Question: I'm new to MVC.NET and I'm working with MVC4 .
In a project I should return System Information like Post count, User counts and etc. In My _Layout I have defined a Sidebar which will show these data.
here is my sidebar div
'''
<div class="sideElement">
<div class="header">
mshkhSt systm
</div>
<div class="body">
@{Html.Action("GatherSystemInfo","Home").ToString();}
</div>
</div>
'''
My GatherSystemInfo Action is Like This :
Of Course I have used static data For testing
'''
[OutputCache(Duration=900, VaryByParam = "none")]
[ChildActionOnly]
public ActionResult GatherSystemInfo(SystemInformation model = null)
{
model.QuestionCount = 10930;
model.ToturialCount = 10353;
model.UserCount = 120123;
model.ProjectsNumber = 10231;
model.DateTime = DateTime.Now.ToLongTimeString();
model.OnlineUsers = 28;
return PartialView("_SystemInfo", model);
}
'''
And My Partial View Is like this:
'''
@model Persiangeeks.Models.SystemInformation
<div class="infoContainer">
<div class="rightFloated sysInfoTitle">t`dd swlt thbt shdh : </div>
<div class="leftFloated sysInfoValue">@Html.Raw(Model.QuestionCount)</div>
<div class="clear" ></div>
</div>
<div class="infoContainer">
<div class="rightFloated sysInfoTitle">t`dd amwzshhy mwjwd : </div>
<div class="leftFloated sysInfoValue">@Html.Raw(Model.ToturialCount)</div>
<div class="clear" ></div>
</div>
<div class="infoContainer">
<div class="rightFloated sysInfoTitle">t`dd prwjh hy mwjwd : </div>
<div class="leftFloated sysInfoValue">@Html.Raw(Model.ProjectsNumber)</div>
<div class="clear" ></div>
</div>
<div class="infoContainer">
<div class="rightFloated sysInfoTitle">t`dd khrbrn thbt shdh : </div>
<div class="leftFloated sysInfoValue">@Html.Raw(Model.UserCount) nfr</div>
<div class="clear" ></div>
</div>
<div class="infoContainer">
<div class="rightFloated sysInfoTitle">t`dd khrbrn anlyn : </div>
<div class="leftFloated sysInfoValue">@Html.Raw(Model.OnlineUsers) nfr</div>
<div class="clear" ></div>
</div>
'''
But When I run my project I have Nothing to show in my sidebar div. here is the Image

Thank you for your help :)
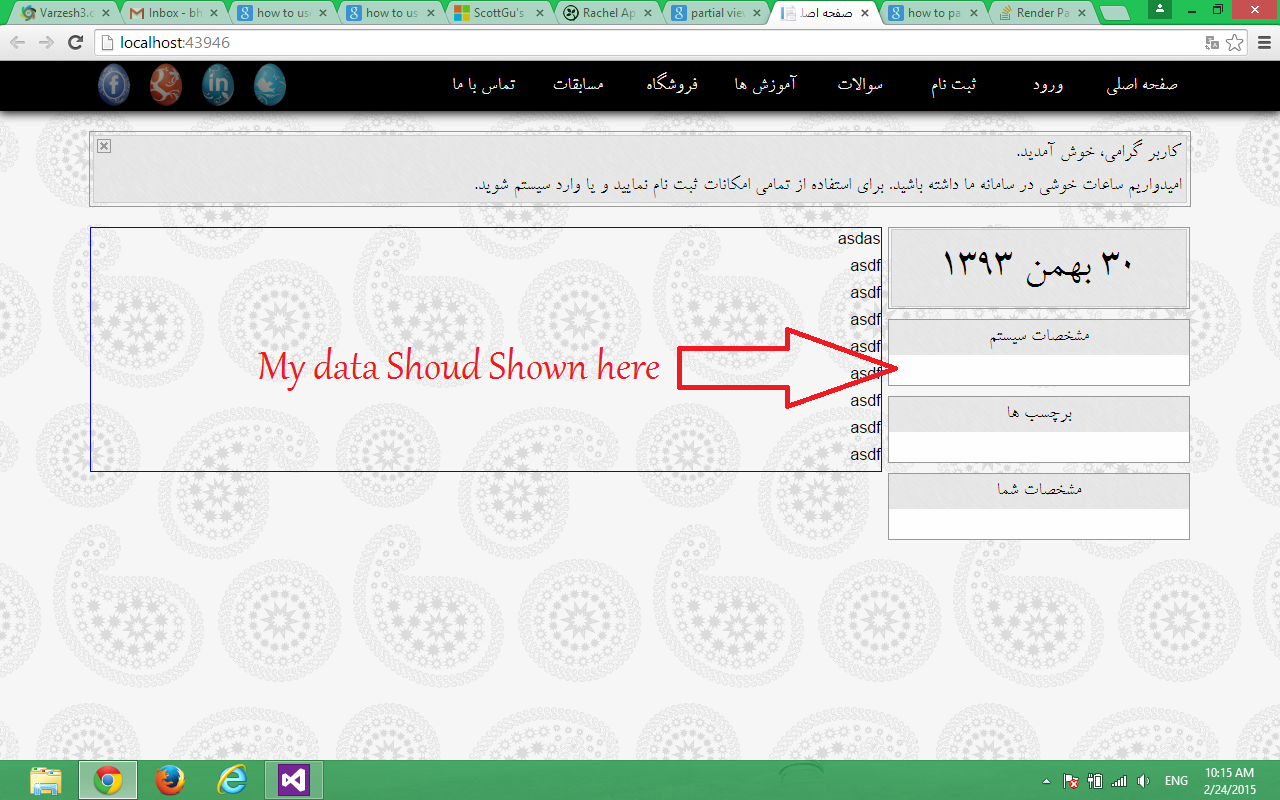
Answer: 'Html.Action()' - Outputs string
'Html.RenderAction()' - Renders directly to response
use 'RenderAction()' in place of 'Action()'